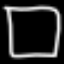
Label: square